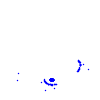
Particle: electron